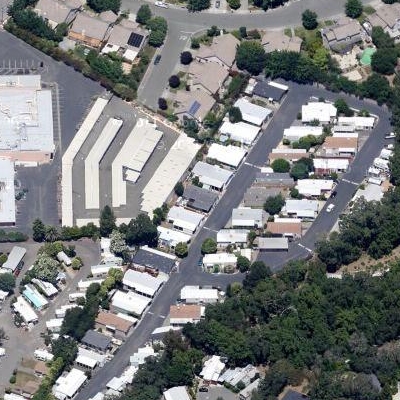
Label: fResident